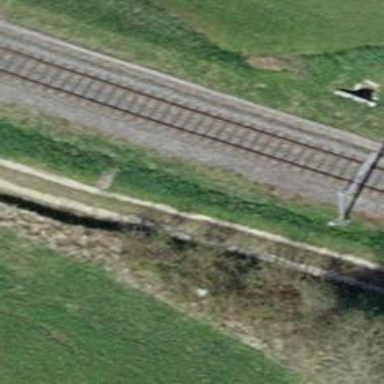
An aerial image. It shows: Gravel track with grade3 tracktype.